Aerial crown-view tile of a tropical tree (Barro Colorado Island, Panama), acquired 20250217:
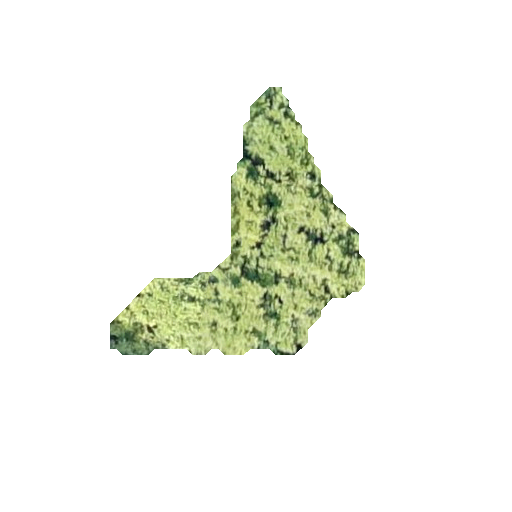
Species: Alseis blackiana
GBIF accepted scientific name: Alseis blackiana
Crown area: 46.6 m²